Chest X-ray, AP view. Patient: 65 years old, sex M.
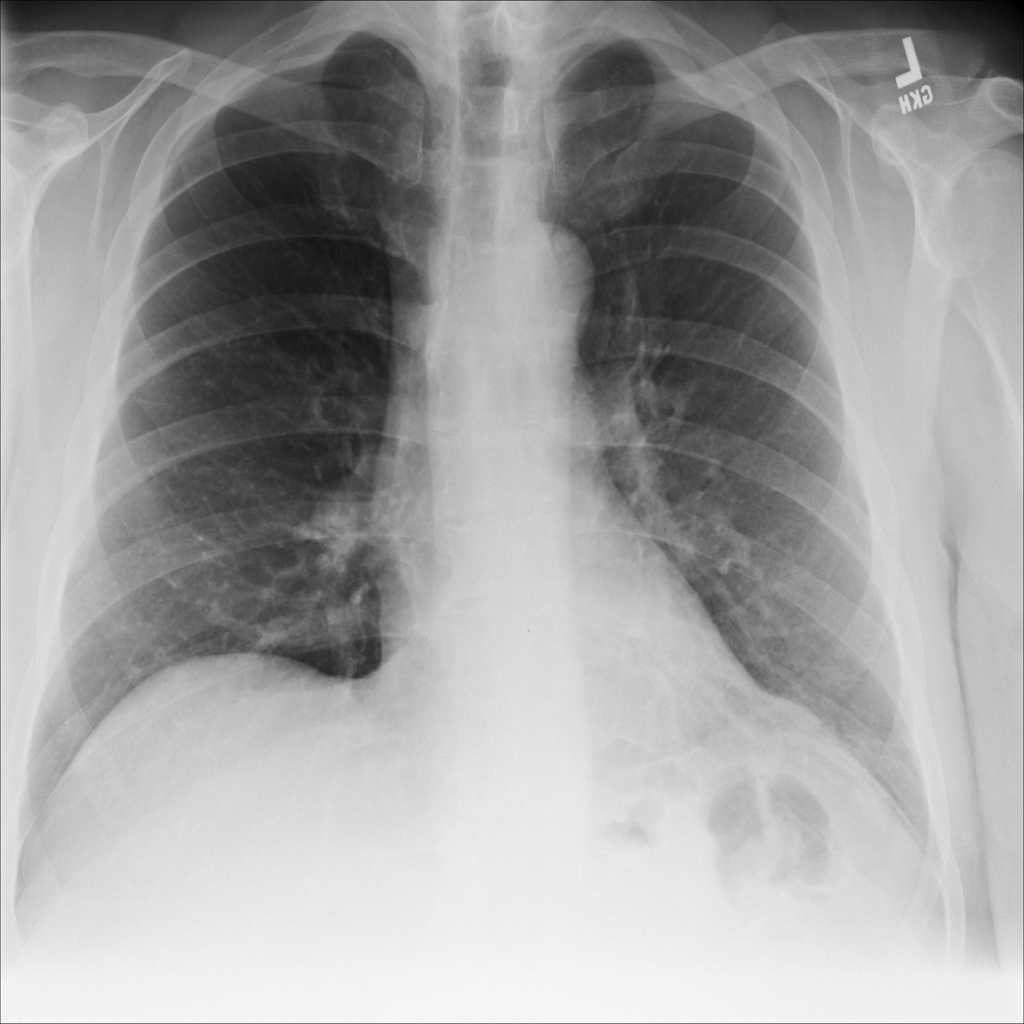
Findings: No Finding